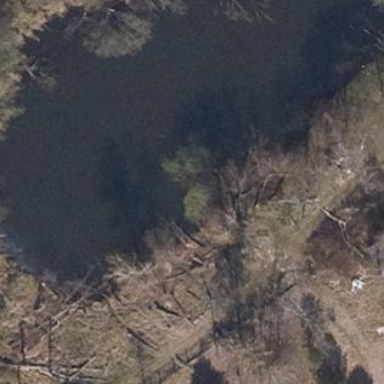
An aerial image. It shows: Serene pond surrounded by nature.